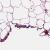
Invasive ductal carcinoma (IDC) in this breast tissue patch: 0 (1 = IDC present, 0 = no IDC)